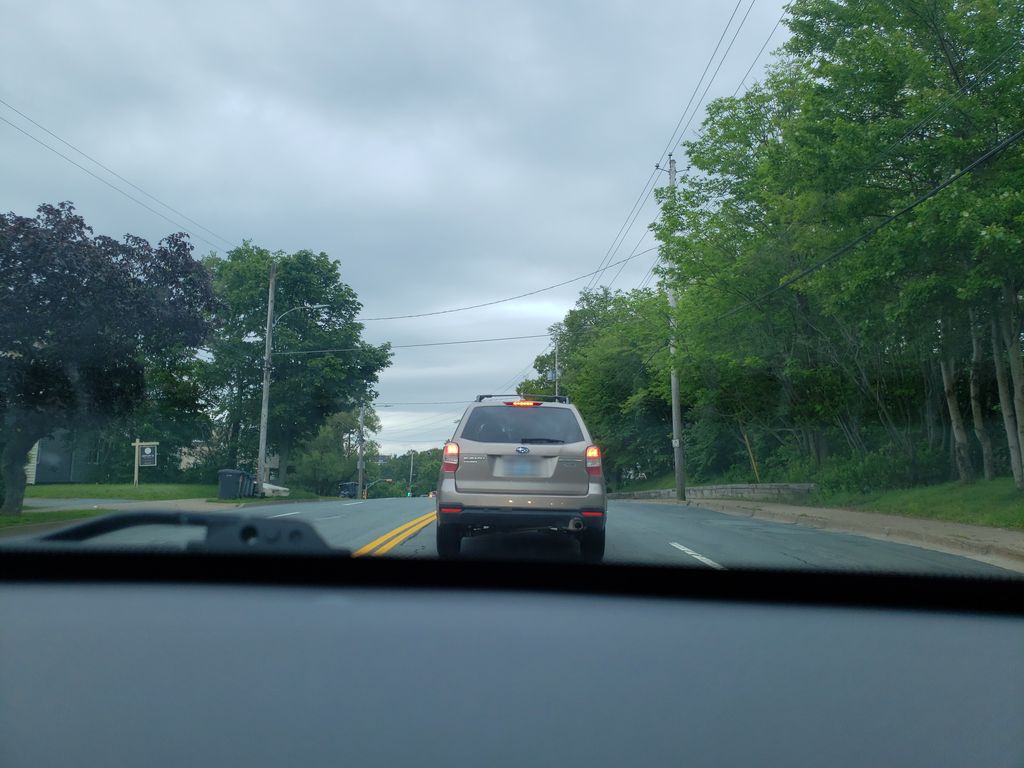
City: halifax